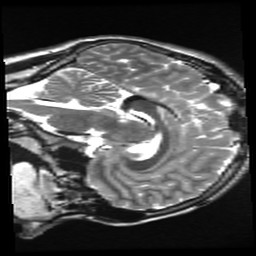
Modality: T2w
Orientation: sagittal
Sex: male
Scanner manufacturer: ge
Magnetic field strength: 3 T
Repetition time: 5 s
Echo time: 0.1015 s